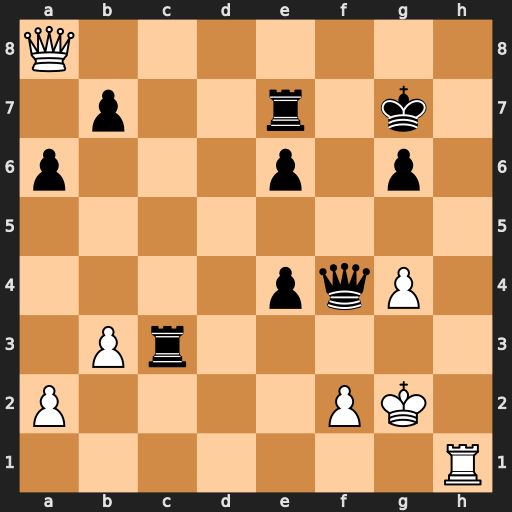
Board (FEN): Q7/1p2r1k1/p3p1p1/8/4pqP1/1Pr5/P4PK1/7R
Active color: w
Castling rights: -
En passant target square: -
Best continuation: Qh8+ Kf7 Rh7#